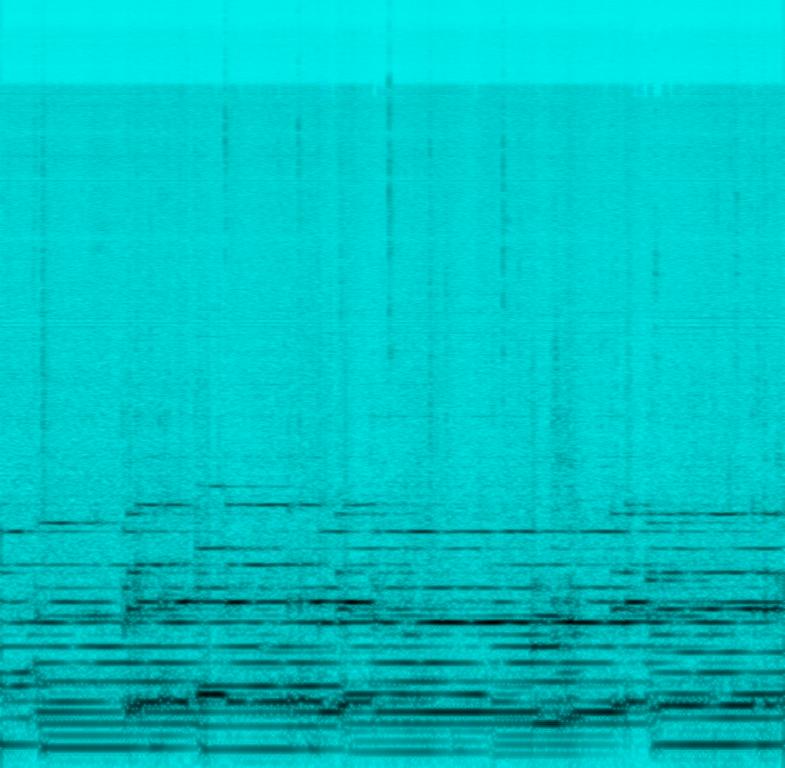
Someone is playing a melody along with chords in the mid range on an organ. This song may be playing in a gospel church.